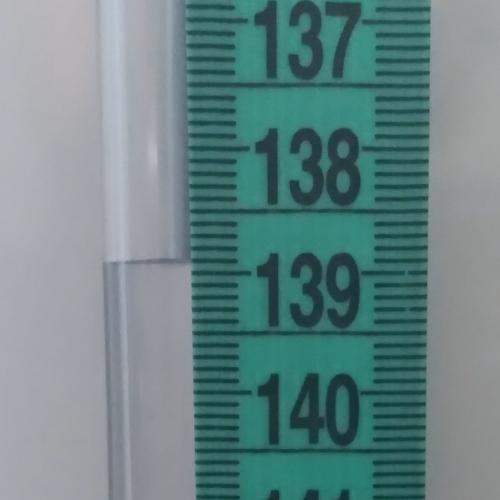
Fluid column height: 138.9 cm